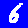
Digit: 6